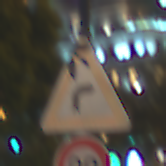
Verkehrszeichen: KurveRechts
Zusatzzeichen unten: Geschwindigkeit80
Umgebung: Outdoor, Urban
Tageszeit: Night
Wetter: PartlyCloudy
Licht: Natural
Jahreszeit: NotSpecified
Kontrast: HighContrast